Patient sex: F
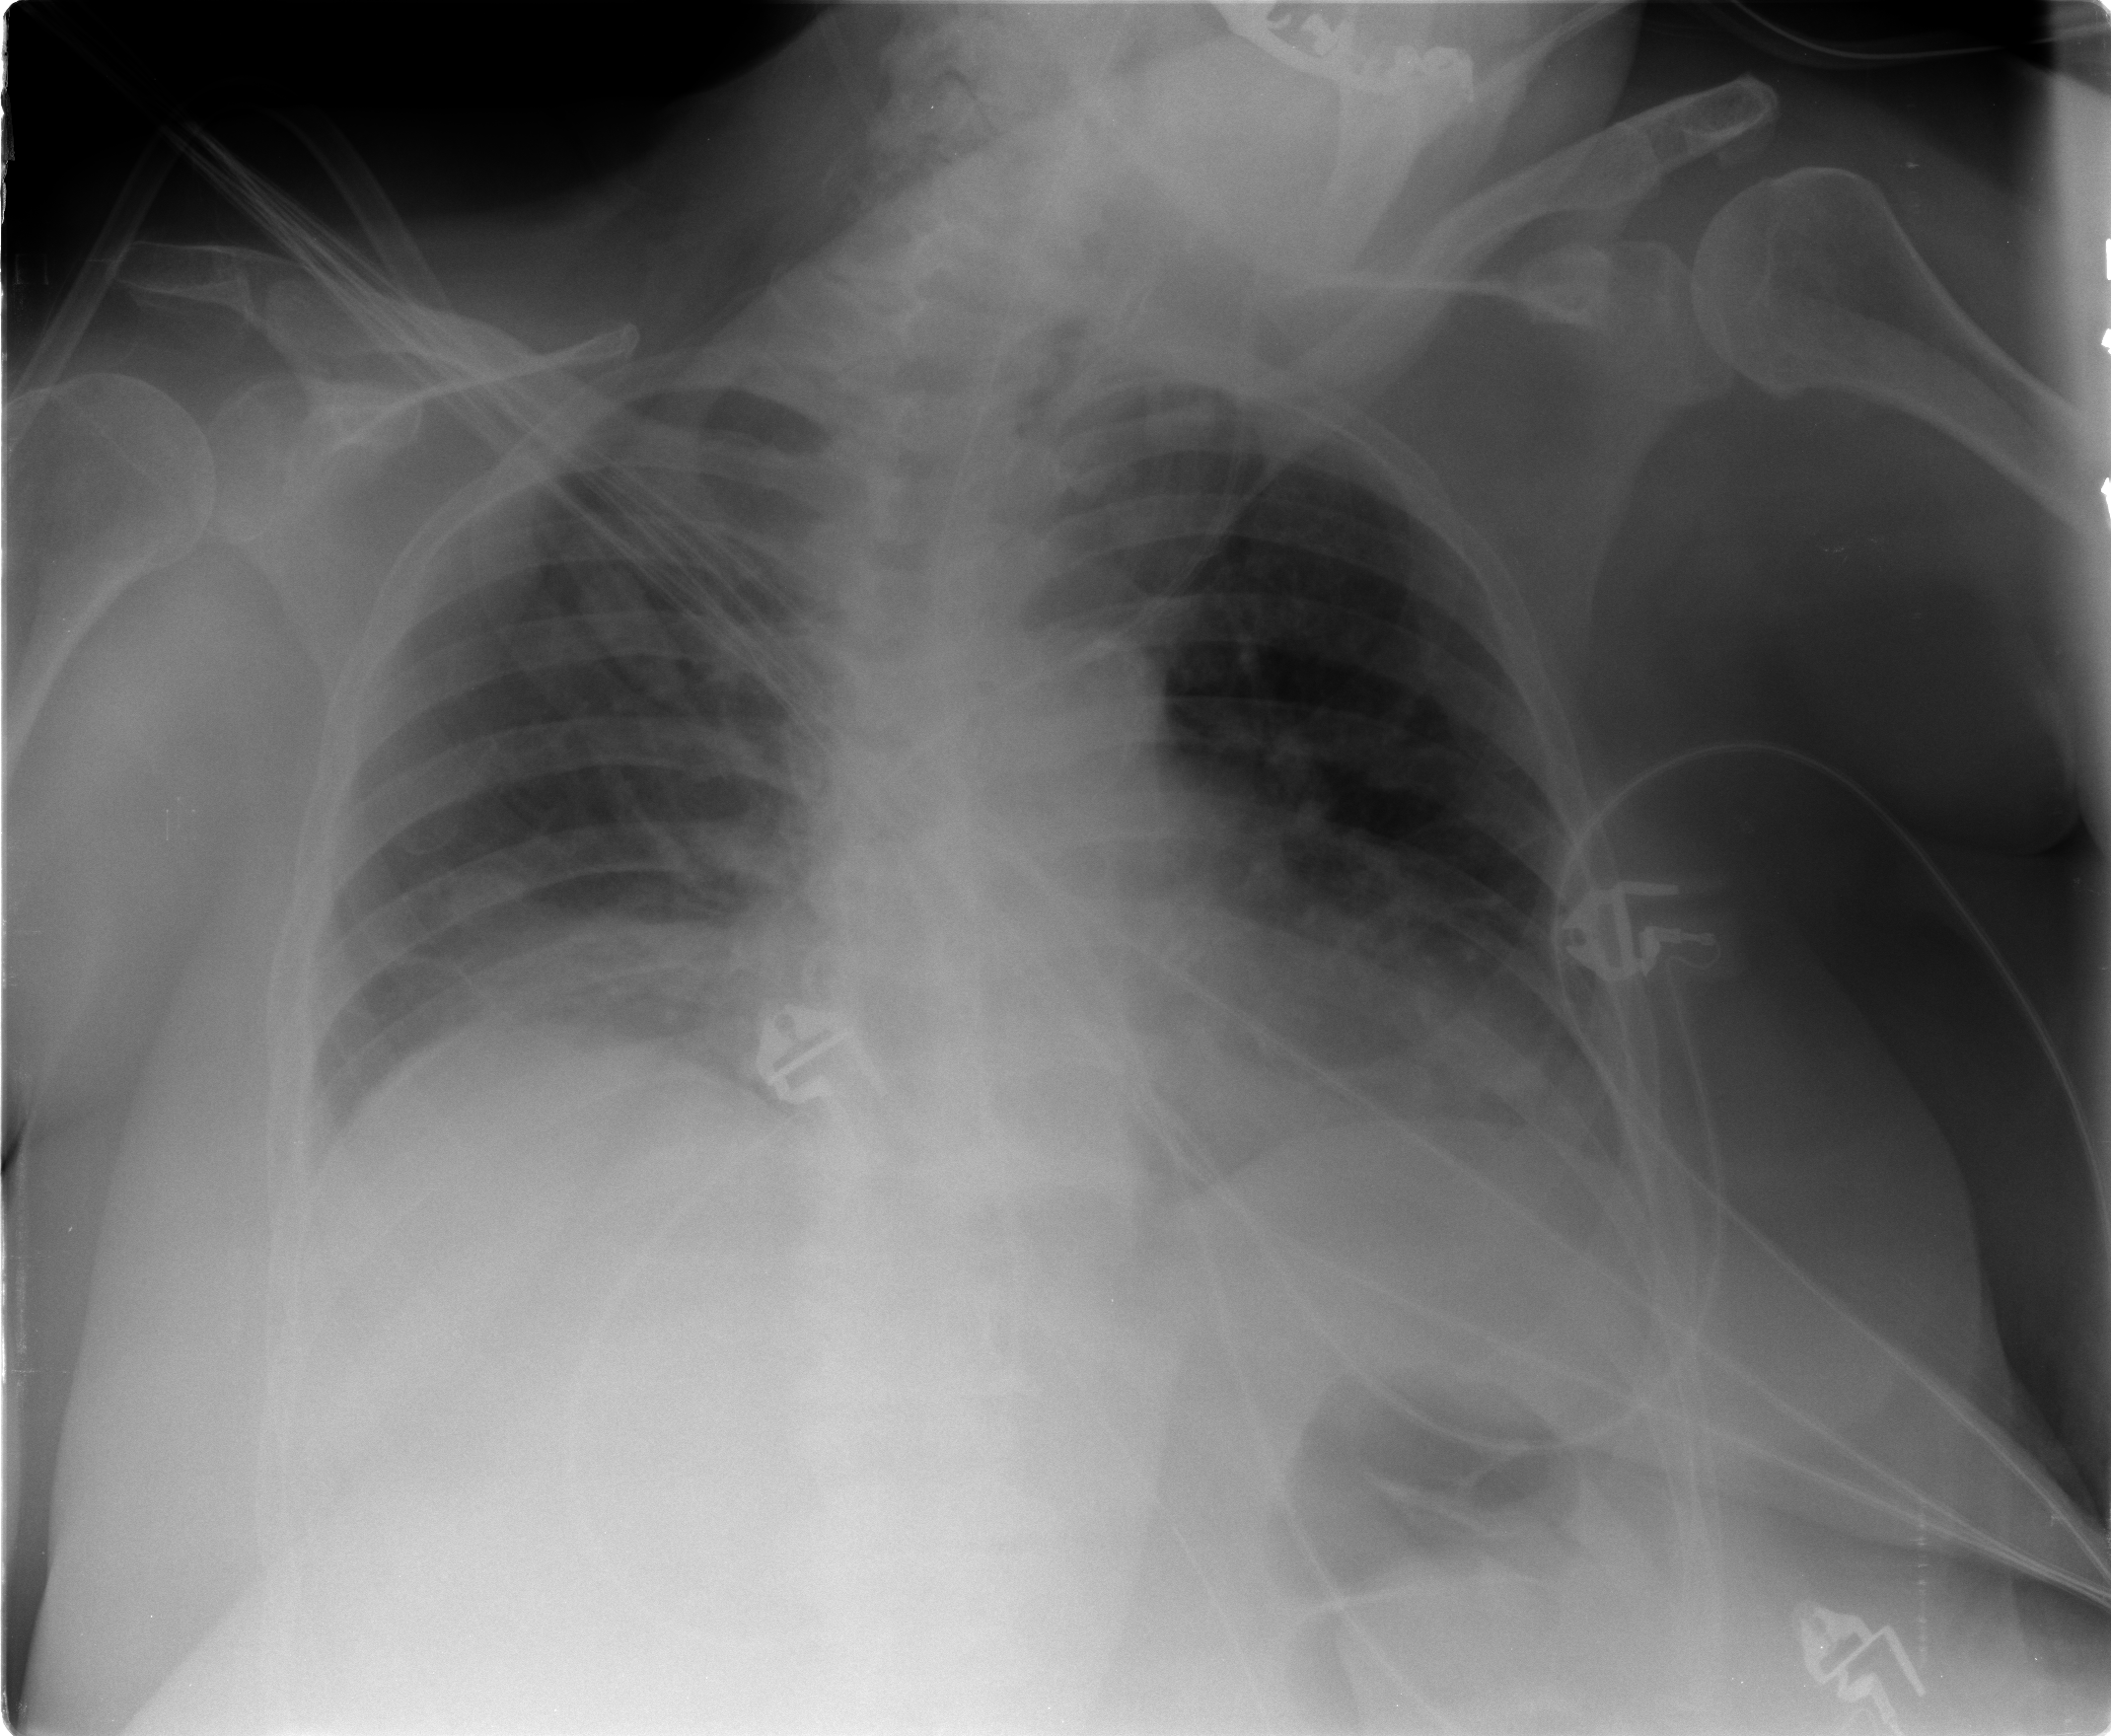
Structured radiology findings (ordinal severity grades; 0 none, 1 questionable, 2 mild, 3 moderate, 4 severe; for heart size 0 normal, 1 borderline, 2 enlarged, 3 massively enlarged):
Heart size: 0
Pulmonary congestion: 0
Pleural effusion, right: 2
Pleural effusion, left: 2
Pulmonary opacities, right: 0
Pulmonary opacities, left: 0
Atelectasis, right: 2
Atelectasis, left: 2